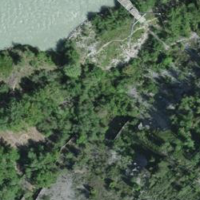
EUNIS habitat code: 43
Species observed at this site:
Centaurea scabiosa